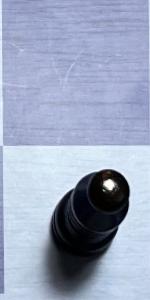
Label: Bishop_Black